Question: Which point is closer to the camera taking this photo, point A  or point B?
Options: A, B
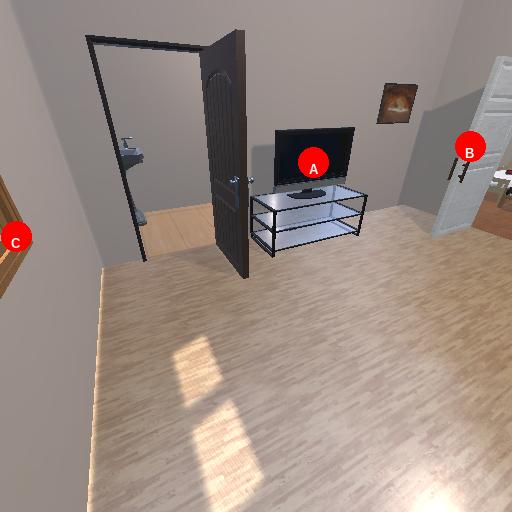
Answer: A